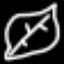
Label: leaf